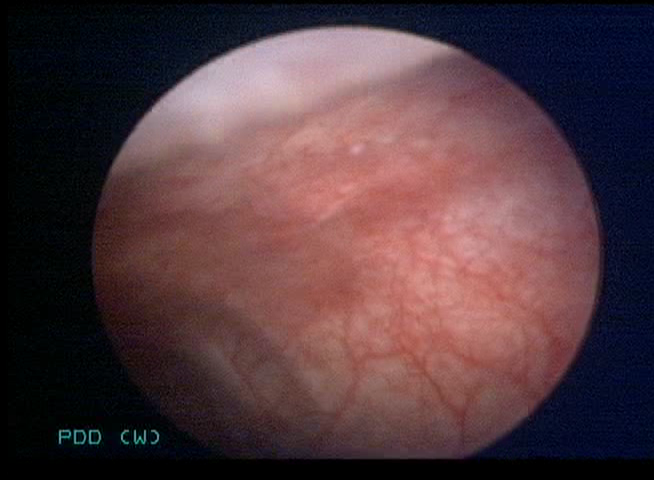
Modality: WLC
Class: Normal mucosa
Bladder cancer association: No